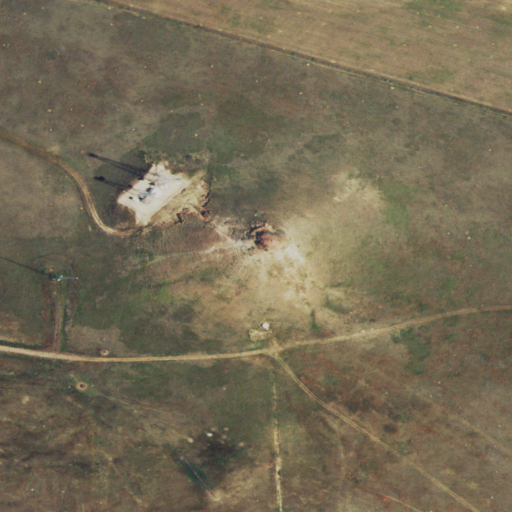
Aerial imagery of mountain in Wyoming named Sharp Butte containing shrub, grassland, cultivated crops, and low intensity development